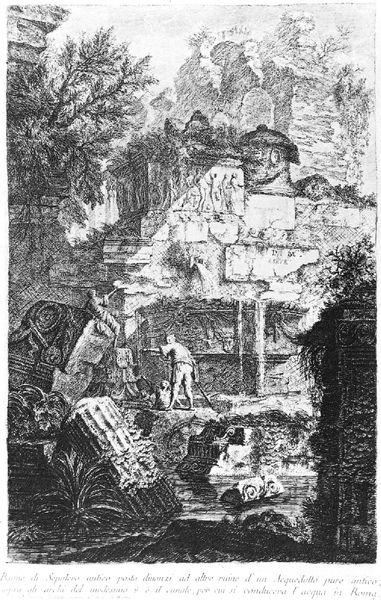
Titel: Ruinen antiker Gebäude; Rovine d’antichi Edfizi, aus Prime Parte, Zustand der I. Auflage, 1743
Schlagwörter: baum, mann, schatten, wasser, bäume, komposition, menschen, grau, licht, männer, skizze, säule, säulen, zeichnung, hund, weg, alt, stein, steine, natur, wald, stock, statue, relief, düster, studie, verlassen, mauer, arbeiter, zerstörung, zeigen, verfall, reste, ruine, antike, buch, druck, radierung, stich, ruinen, kapitelle, rom, fries, gemäuer, jäger, antik, fabel, märchen, griechenland, antikisierend, wildnis, tempel, keule, legende, capriccio, suche, archäologie, kultur, maya, hieroglyphen, maja, staffagefigur, mánner, pasticcio, überwachsen, ruise, antiquarisch, ruienen